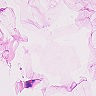
Metastatic tissue present: no